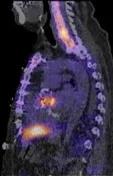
Tc-99m HMPAO WBC SPECT images of a
C. Cellulans
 aortic prosthetic valve endocarditis. Tc-99m HMPAO WBC SPECT: technetium-99 labelled hexamethylpropylene amine oxime white blood cell single photon emission computed tomography. Sagittal.
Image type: radiology (pet)